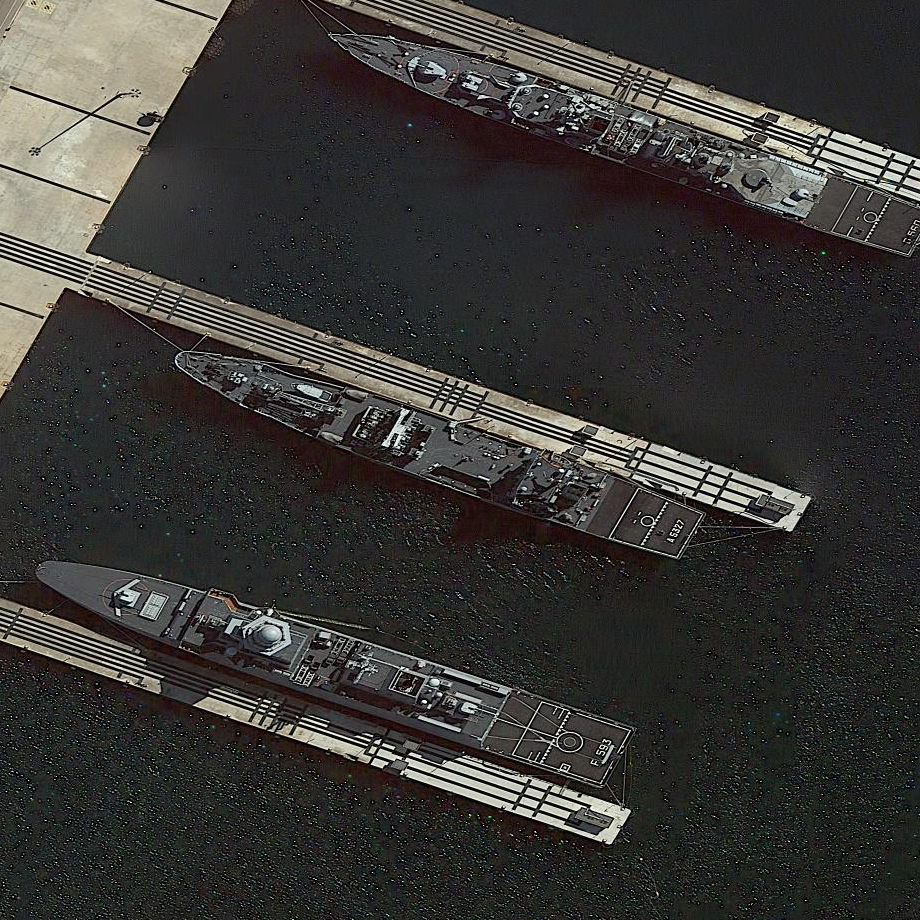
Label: destroyer